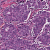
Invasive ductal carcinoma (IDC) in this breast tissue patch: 1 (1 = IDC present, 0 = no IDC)